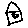
Label: house